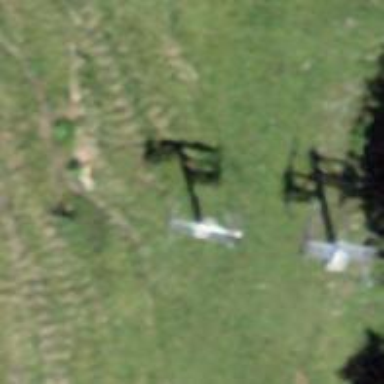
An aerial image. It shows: Pylon for aerialway.